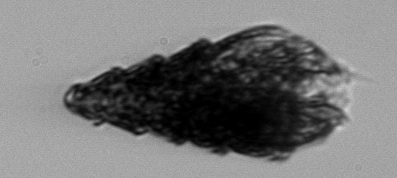
Label: Laboea_strobila